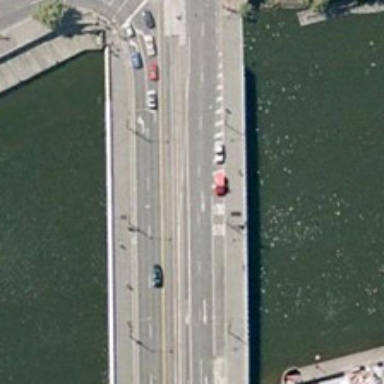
A bridge with many cars running on it is on a river .